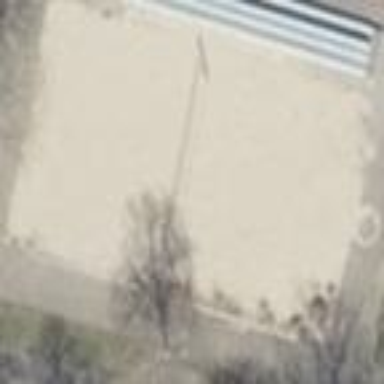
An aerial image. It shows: Sandy pitch for beach volleyball.